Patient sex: M
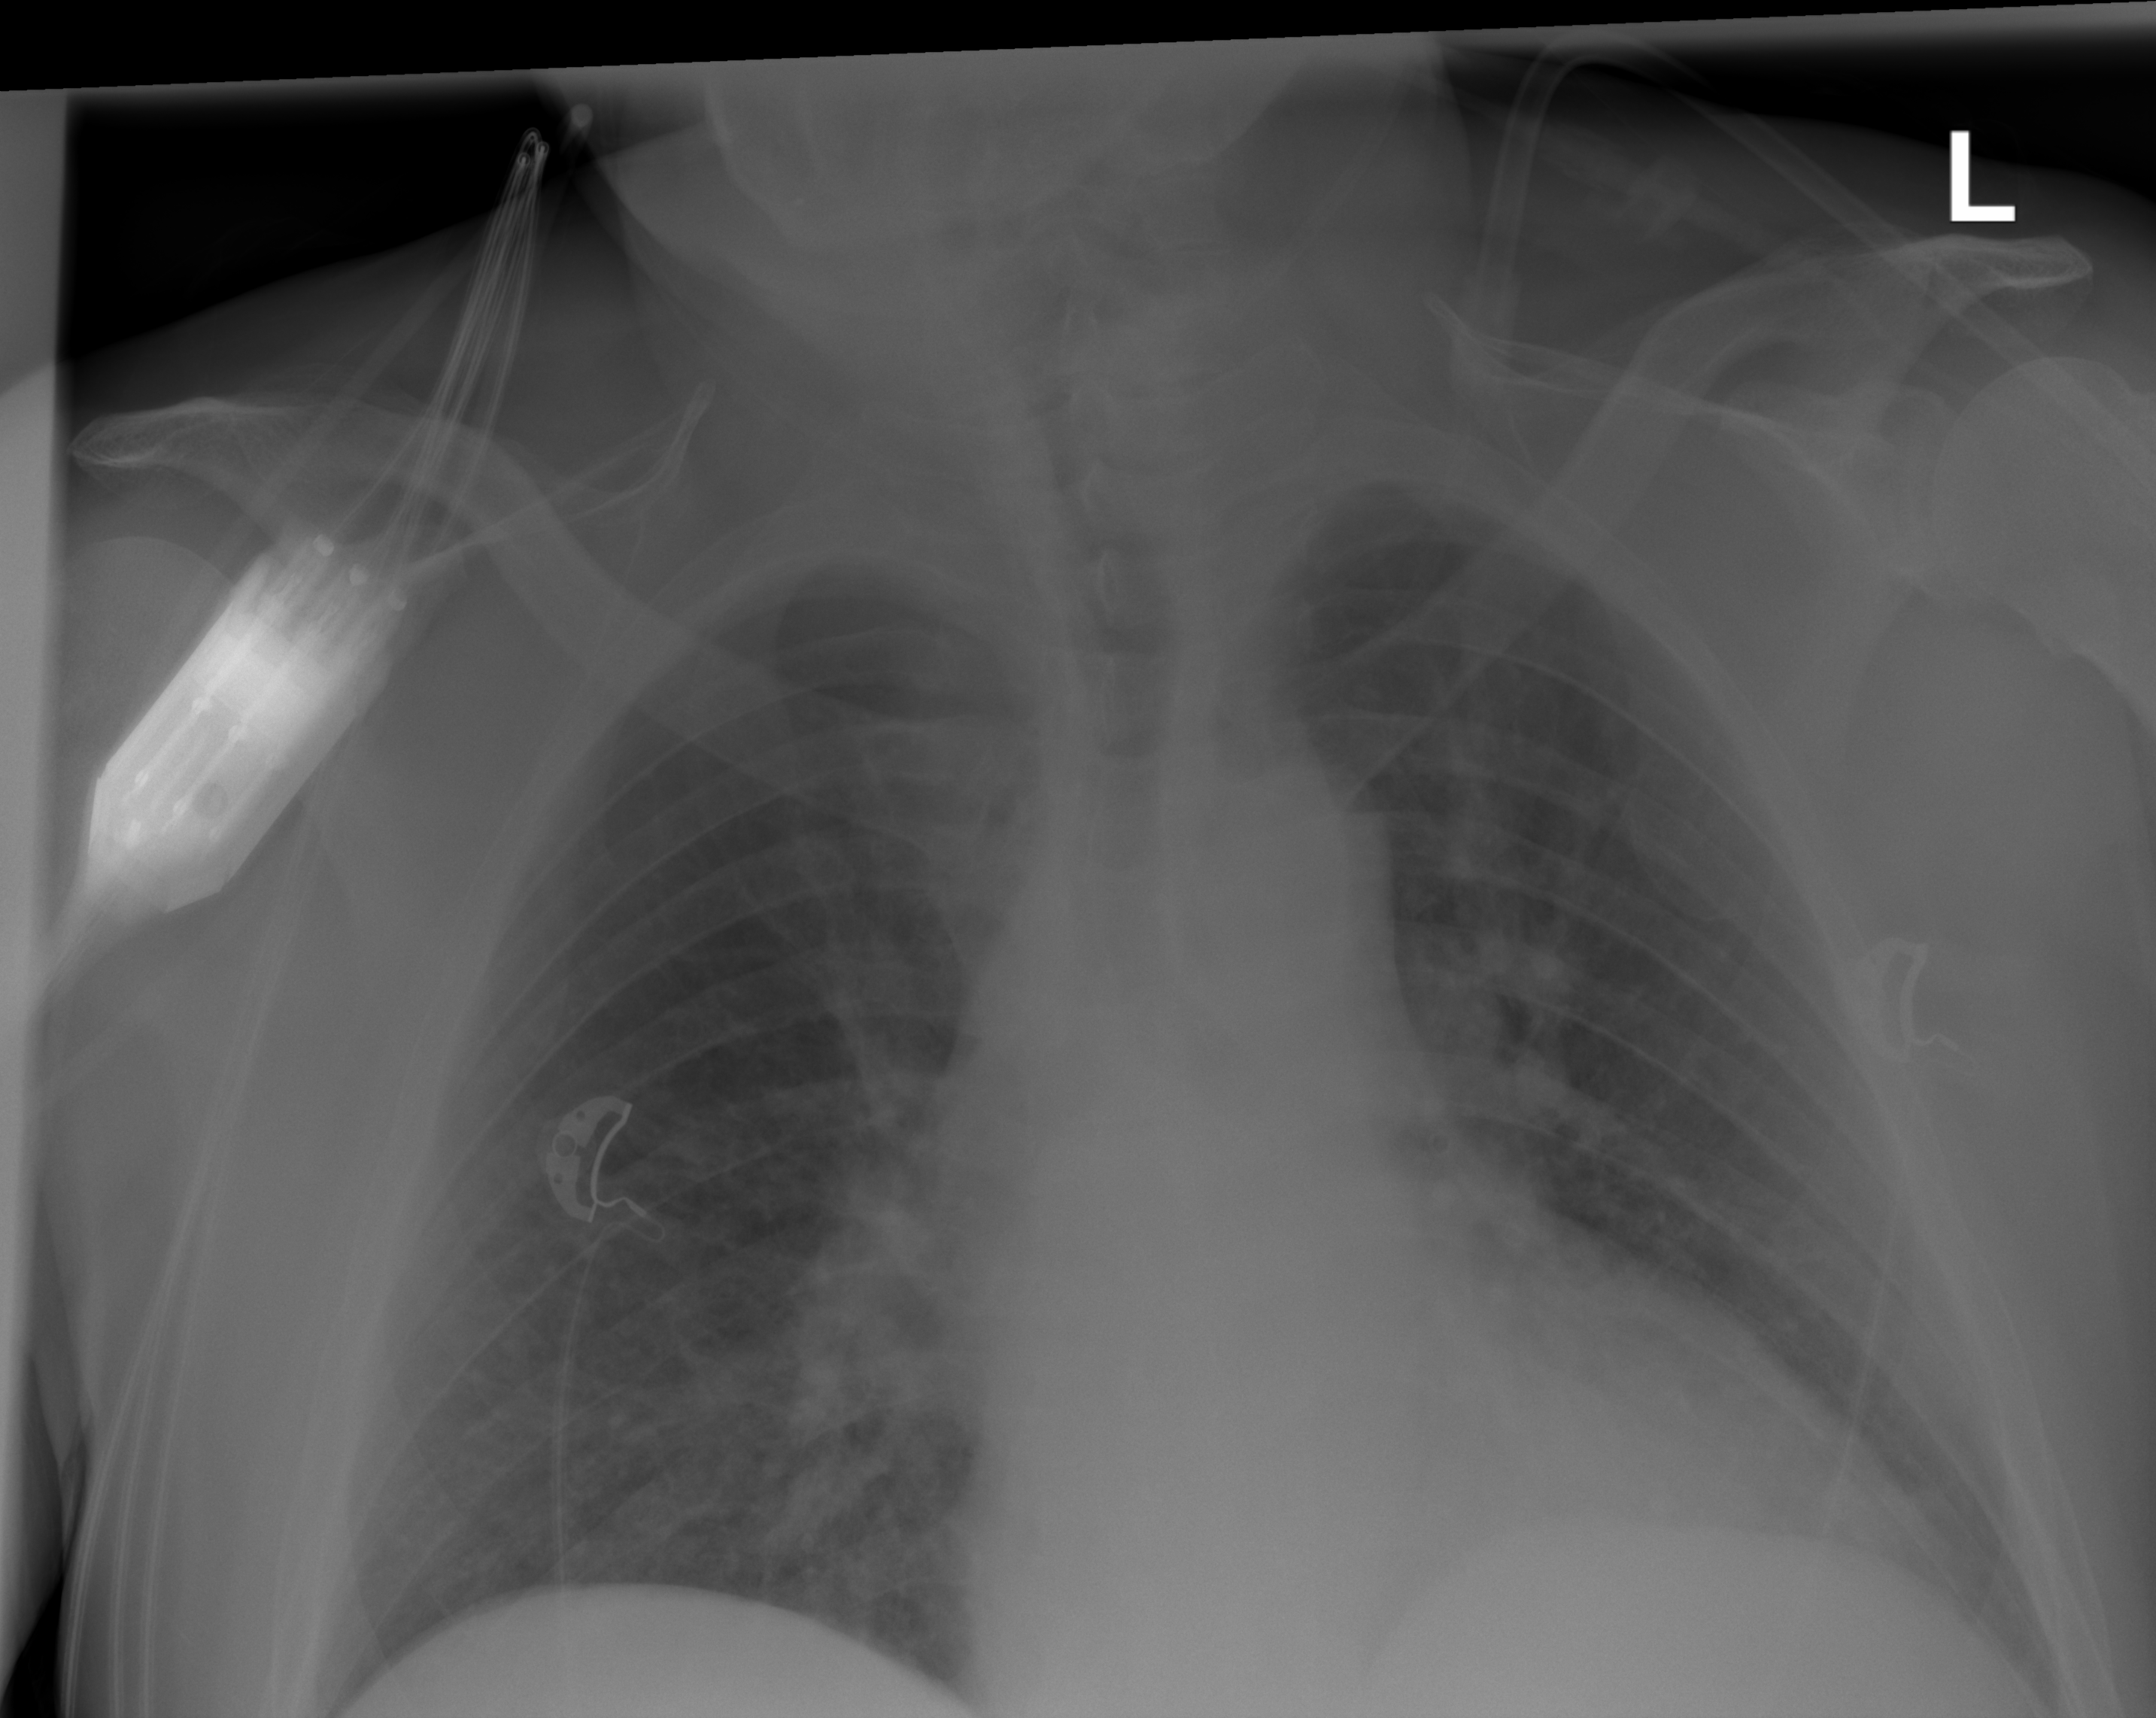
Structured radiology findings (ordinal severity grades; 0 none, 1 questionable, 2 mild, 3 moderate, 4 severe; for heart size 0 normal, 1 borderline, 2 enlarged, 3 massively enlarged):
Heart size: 1
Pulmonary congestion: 2
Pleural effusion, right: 0
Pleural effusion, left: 0
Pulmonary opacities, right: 3
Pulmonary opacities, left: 2
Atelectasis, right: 0
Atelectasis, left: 2